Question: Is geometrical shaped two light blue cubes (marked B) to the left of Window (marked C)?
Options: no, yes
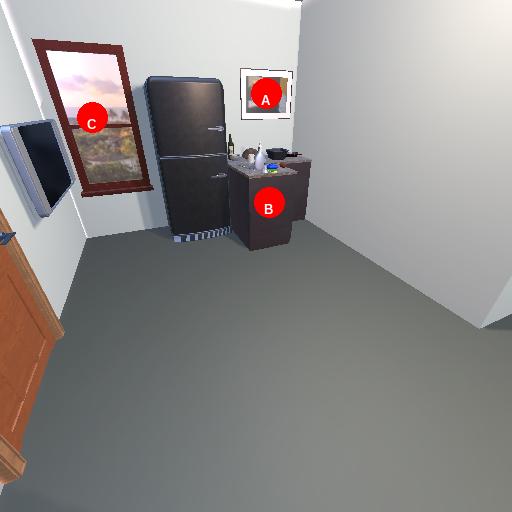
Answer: no